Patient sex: M
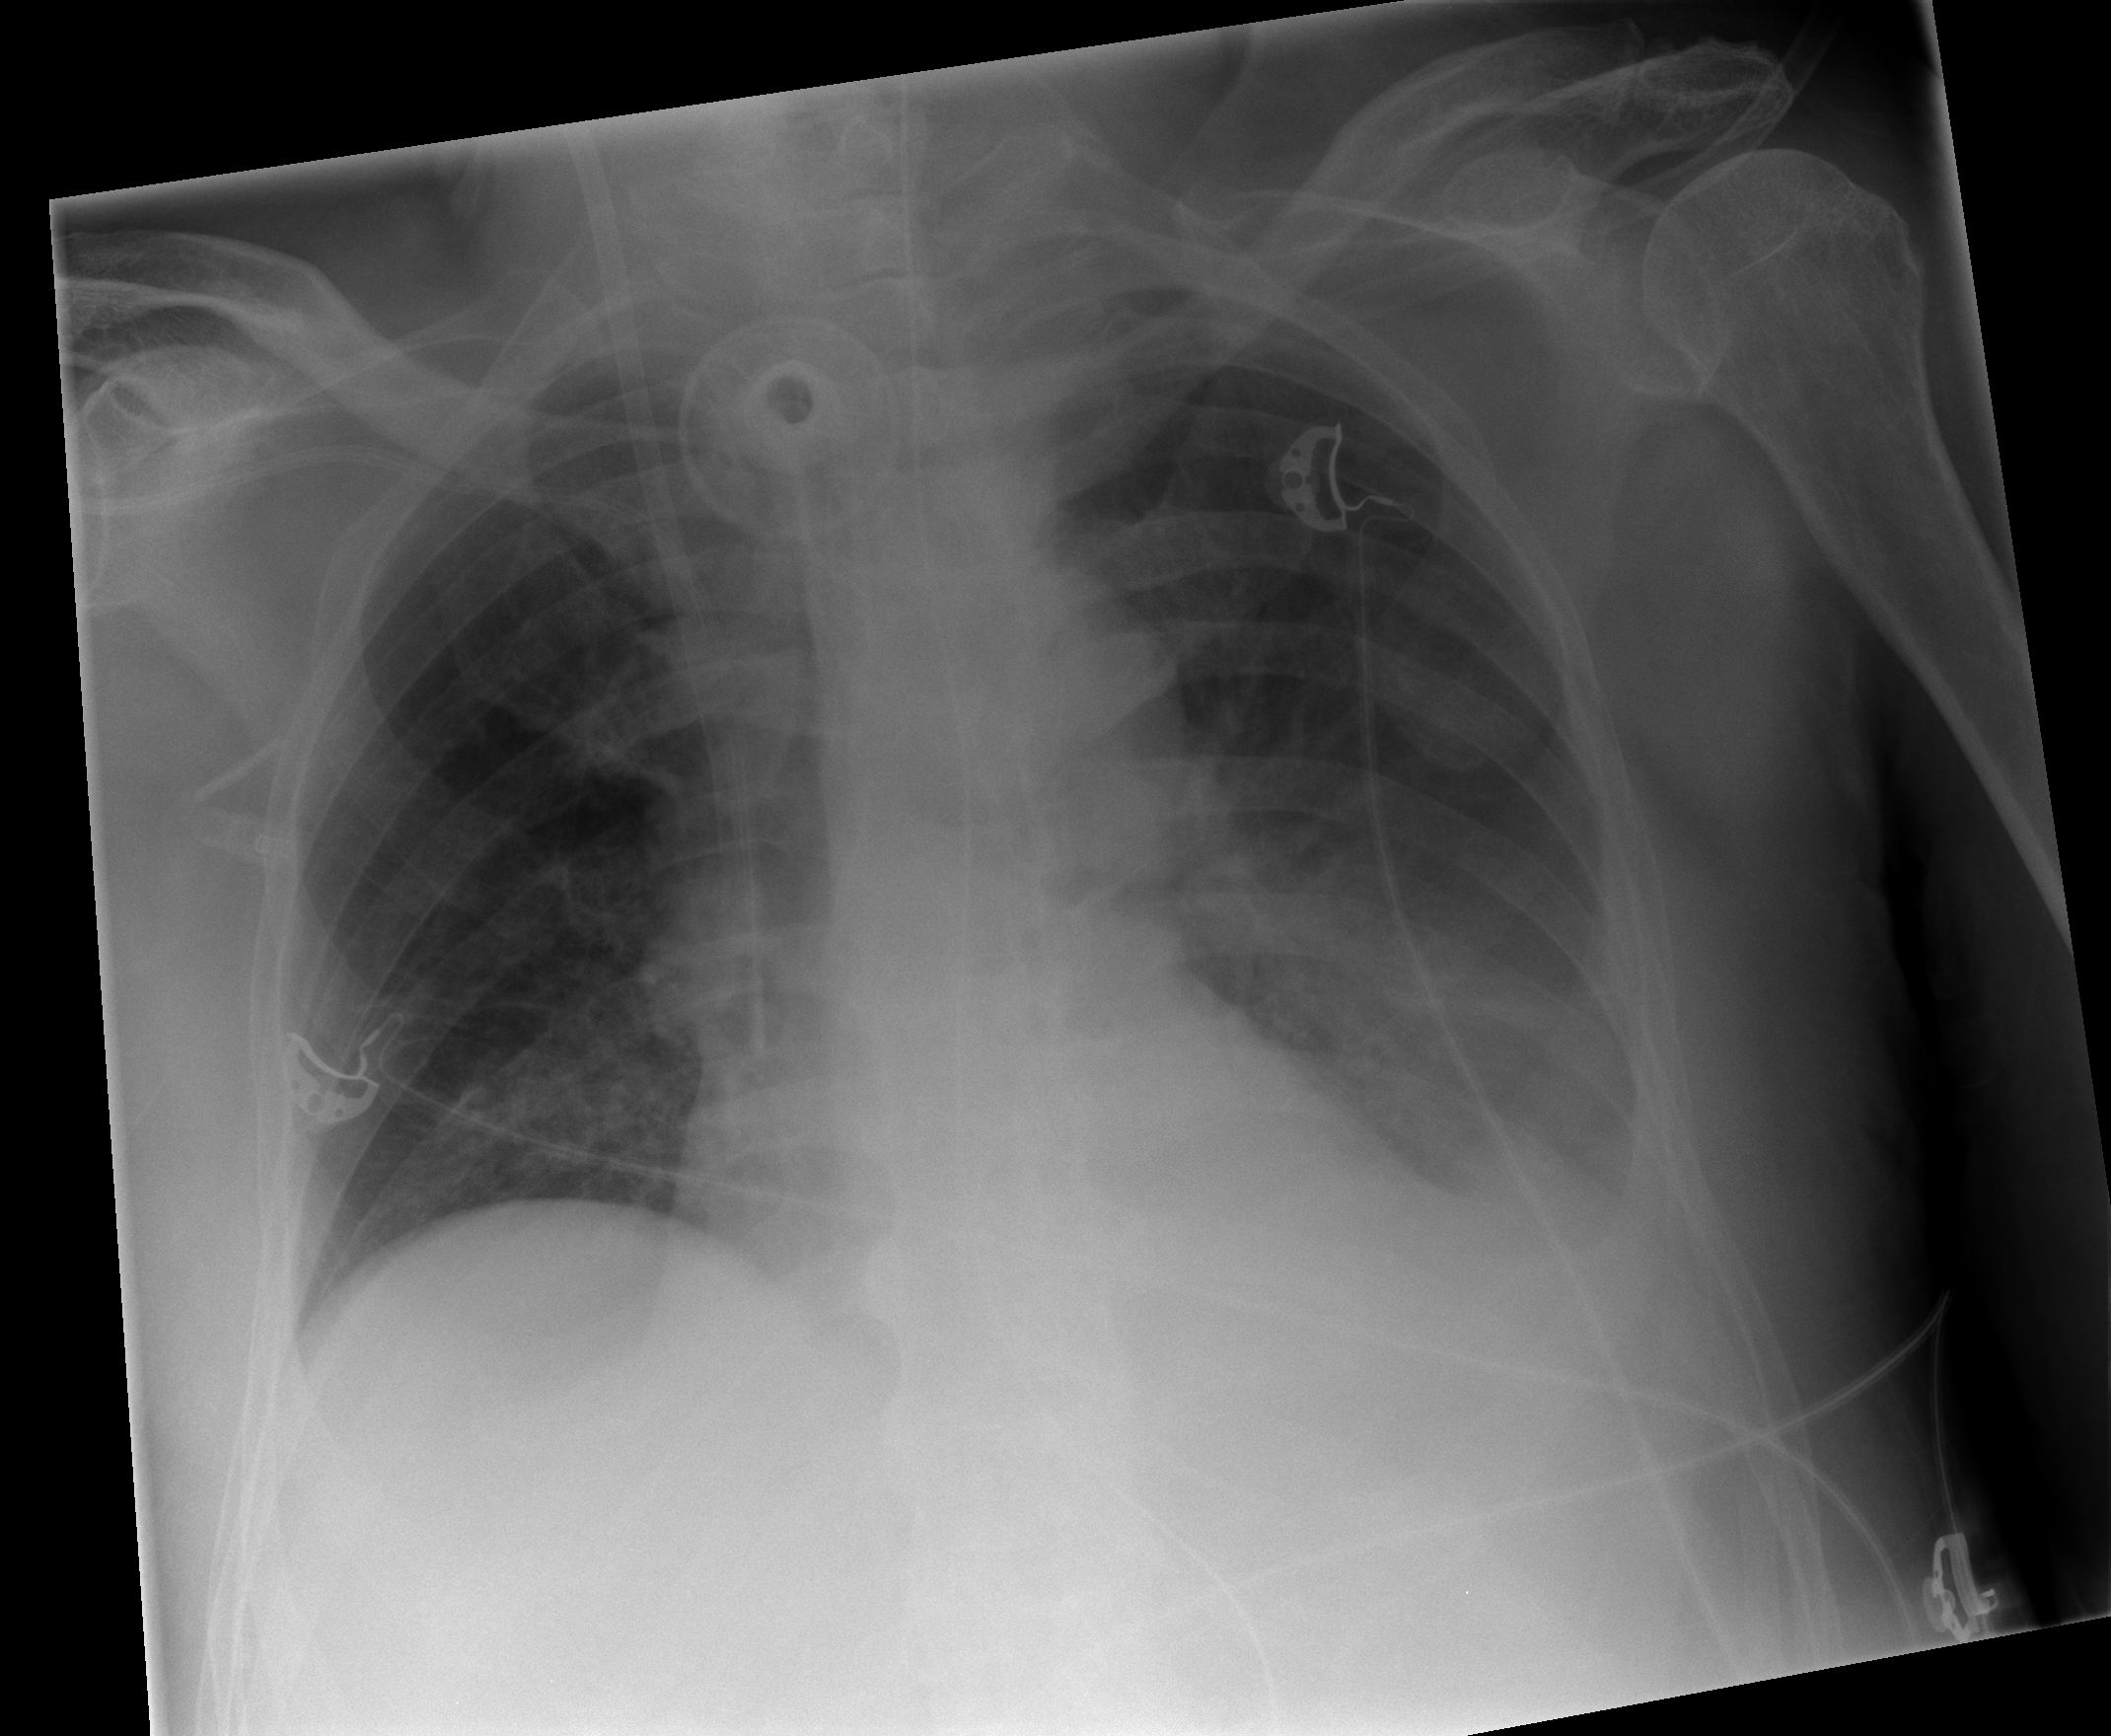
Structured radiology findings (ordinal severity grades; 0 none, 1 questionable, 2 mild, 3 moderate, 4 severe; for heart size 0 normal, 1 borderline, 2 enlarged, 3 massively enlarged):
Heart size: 1
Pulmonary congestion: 0
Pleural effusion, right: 0
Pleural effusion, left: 3
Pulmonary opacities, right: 0
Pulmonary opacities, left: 1
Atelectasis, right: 0
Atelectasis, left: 3